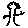
Label: tree